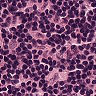
Metastatic tissue present: no